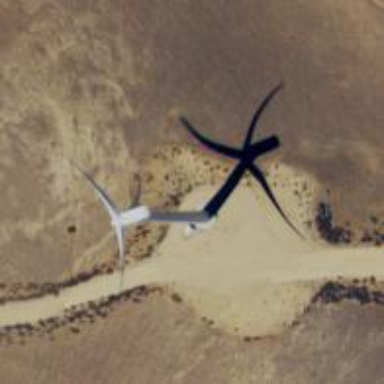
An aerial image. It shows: Wind turbine generator that utilizes wind as its source for generating electricity. It is of the horizontal axis type.